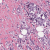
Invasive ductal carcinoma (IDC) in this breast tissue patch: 1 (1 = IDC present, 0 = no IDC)